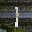
Label: 1